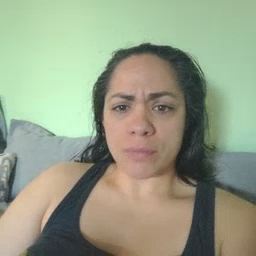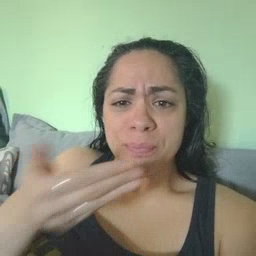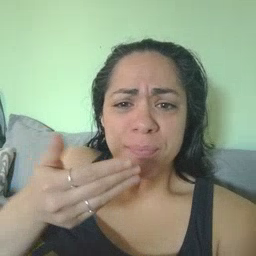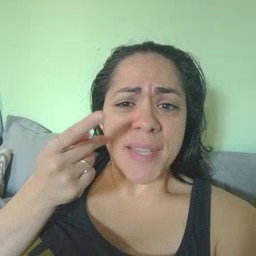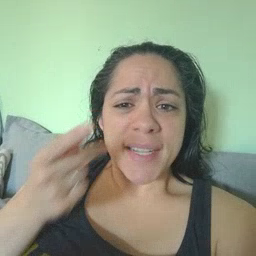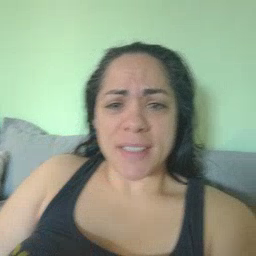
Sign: kitty